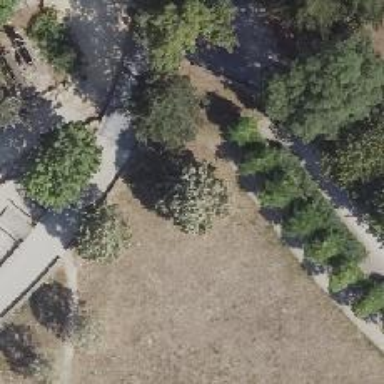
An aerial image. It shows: Broadleaved deciduous tree located in park.